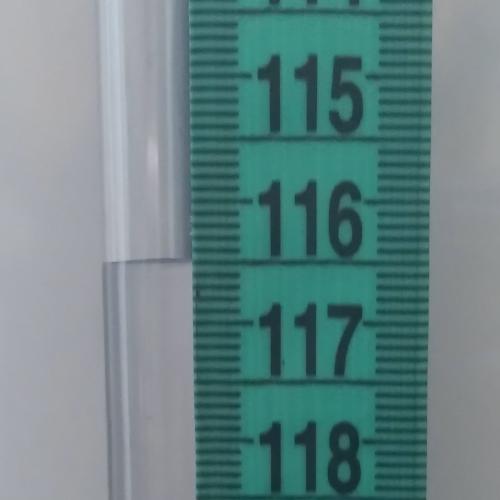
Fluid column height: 116.5 cm